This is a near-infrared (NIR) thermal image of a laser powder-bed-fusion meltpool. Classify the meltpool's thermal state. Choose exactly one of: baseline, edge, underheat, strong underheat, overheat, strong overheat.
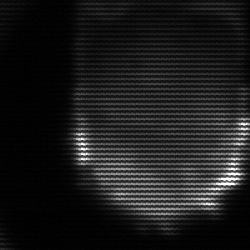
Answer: strong underheat